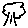
Label: tree